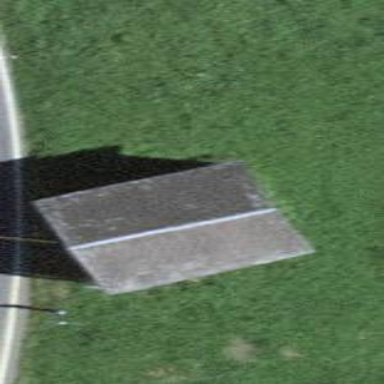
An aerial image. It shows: Rural barn.